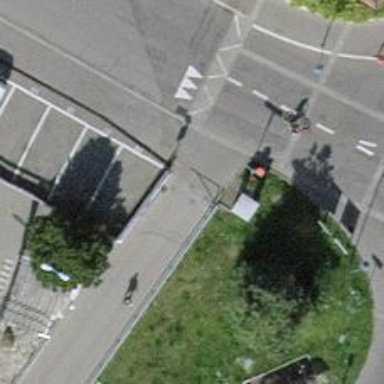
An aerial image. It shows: Cycle barrier.